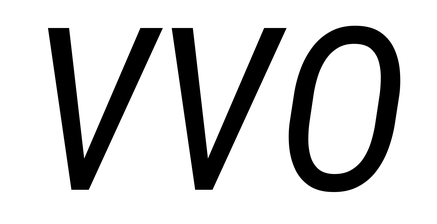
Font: Roboto-Italic_Condensed_Italic